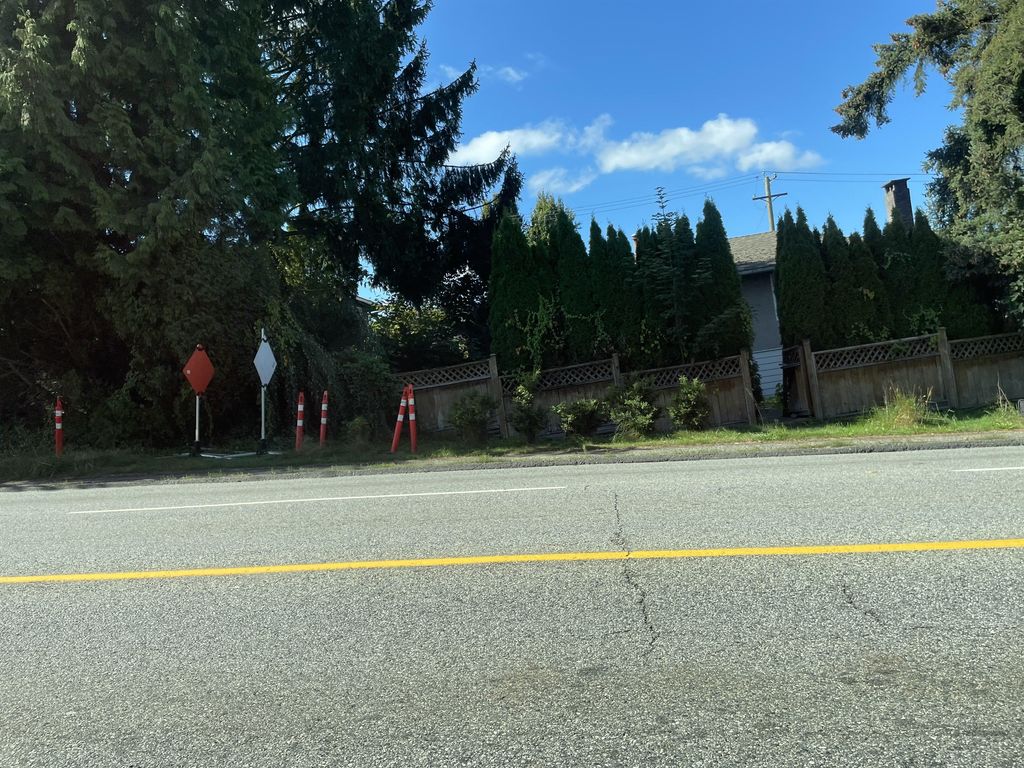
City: vancouver